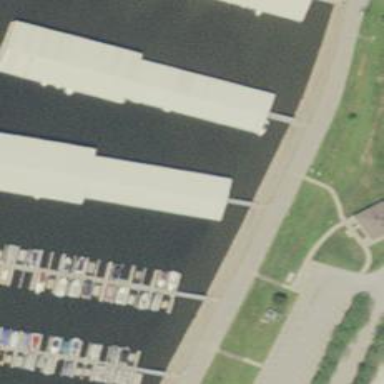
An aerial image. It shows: Marina on leisure land.